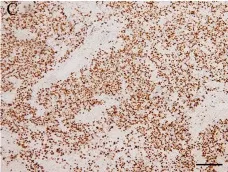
Histopathological features of the plasmablastic lymphoma (PBL) patient. (C) The proliferation index was high with a Ki-67 expression of almost 95% (scale bar, 200 mum).
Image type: pathology (immunostaining)